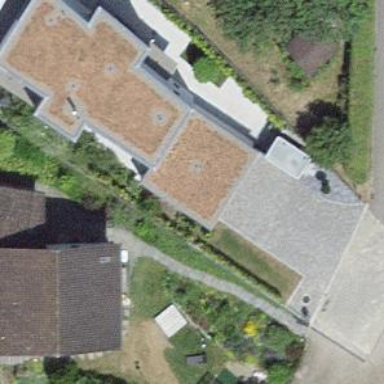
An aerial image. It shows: Garage building.